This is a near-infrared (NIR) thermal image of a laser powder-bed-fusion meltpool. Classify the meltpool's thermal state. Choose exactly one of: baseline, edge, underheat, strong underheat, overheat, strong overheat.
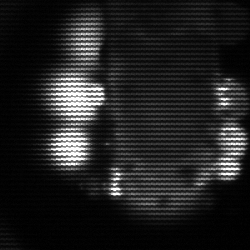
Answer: strong underheat